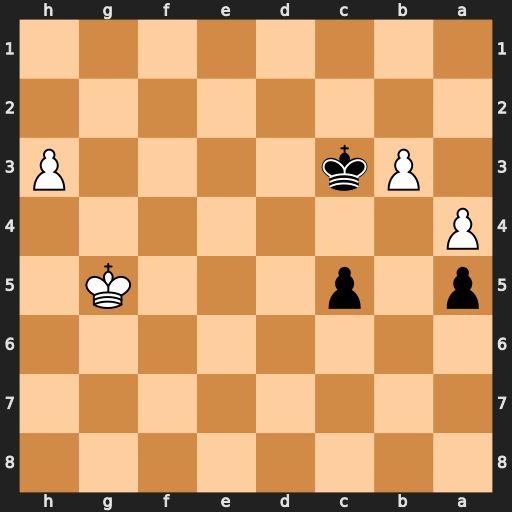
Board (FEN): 8/8/8/p1p3K1/P7/1Pk4P/8/8
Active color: b
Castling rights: -
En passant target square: -
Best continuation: Kxb3 h4 c4